Question: I have form in which there is AutoCompleteTextField and two combo boxes (DropDowns in wicket).
When drop down for autocomplete is shown, combo boxes are hidden in IE6.

My test page code is:
'''
package net.betlista;
import java.util.Iterator;
import java.util.LinkedList;
import java.util.List;
import java.util.Locale;
import org.apache.wicket.Session;
import org.apache.wicket.extensions.ajax.markup.html.autocomplete.AutoCompleteTextField;
import org.apache.wicket.markup.html.WebPage;
import org.apache.wicket.markup.html.form.DropDownChoice;
import org.apache.wicket.markup.html.form.TextField;
import org.apache.wicket.model.Model;
public class AutoCompleteAndDropDownTestPage extends WebPage {
public AutoCompleteAndDropDownTestPage() {
final DropDownChoice<Integer> drop1 = new DropDownChoice<Integer>("drop1", getNewList(15));
drop1.setOutputMarkupId(true);
final DropDownChoice<Integer> drop2 = new DropDownChoice<Integer>("drop2", getNewList(10));
drop2.setOutputMarkupId(true);
Session.get().setLocale(Locale.ENGLISH);
final AutoCompleteTextField<Integer> auto = new AutoCompleteTextField<Integer>("auto", new Model<Integer>(null)) {
@Override
protected Iterator<Integer> getChoices(final String input) {
return getNewList(20).iterator();
}
};
add(auto);
add(drop1);
add(drop2);
add(new TextField<String>("text"));
}
private static List<Integer> getNewList(final int upTo) {
final LinkedList<Integer> list = new LinkedList<Integer>();
for (int i = 0; i < upTo; i++) {
list.add(i);
}
return list;
}
}
'''
test page markup is
'''
<!DOCTYPE html PUBLIC "-//W3C//DTD HTML 4.01 Transitional//EN" "http://www.w3.org/TR/html4/loose.dtd">
<html>
<head>
<meta http-equiv="Content-Type" content="text/html; charset=UTF-8">
<title>Insert title here</title>
</head>
<body>
<form>
<input type="text" wicket:id="auto"/><br>
<select wicket:id="drop1"></select><br>
<select wicket:id="drop2"></select><br>
<input type="text" wicket:id="text"/><br>
</form>
</body>
</html>
'''
Wicket does NOT support IE6, so I'm looking for a workaround.
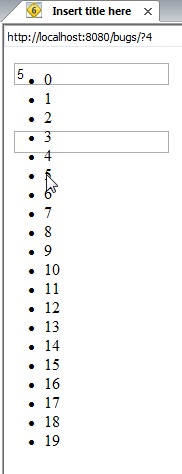
Answer: You should try to upgrade to 6.7.0, this issue sees fixed : <URL>